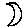
Label: moon